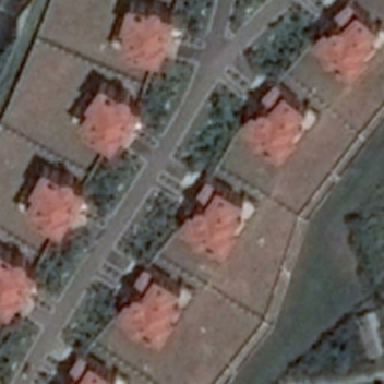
House with red roof on both sides of the street .